Question: By Default 'EditText' has an underline. I want to start my program with the 'Edittext' disabled and when someone clicks on an icon, the 'EditText' is enabled.
Here is a picture showing the "to..." 'EditText' not having an underline where the others do and the one with focus has it in the Accent color.

The code I have tried:
'''
foodIconButton.setOnClickListener(new View.OnClickListener() {
@Override
public void onClick(View view) {
foodCurrentEditText.setEnabled(true);
foodDesiredEditText.setEnabled(true);
foodDesiredEditText.setFocusable(true);
foodDesiredEditText.setBackgroundColor(Color.TRANSPARENT);
//foodDesiredEditText.setBackgroundTintList(ColorStateList.valueOf(Color.parseColor("#03DAC5")));
//MyDrawableCompat.setColorFilter(foodDesiredEditText.getBackground(), ContextCompat.getColor(MainActivity.this, R.color.colorAccent));
foodDesiredEditText.getBackground().setColorFilter(ContextCompat.getColor(MainActivity.this, R.color.colorAccent), PorterDuff.Mode.SRC_IN);
}
});
'''
The bottom 3 lines of code are the different methods I have tried from suggestions in other questions on here.
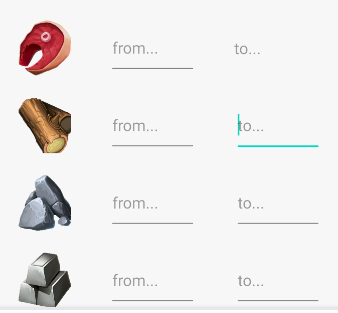
Answer: If you want to hide and show the underline of the 'EditText', you can do it like the following:
To hide the line:
'''
ColorStateList colorStateList = ColorStateList.valueOf(Color.TRANSPARENT);
ViewCompat.setBackgroundTintList(foodDesiredEditText, colorStateList);
'''
To show the line:
'''
ColorStateList colorStateList = ColorStateList.valueOf(ContextCompat.getColor(applicationContext, R.color.colorAccent));
ViewCompat.setBackgroundTintList(foodDesiredEditText, colorStateList);
'''
---
A better solution if you are using 'androidx' is:
To hide the line:
'''
foodDesiredEditText.setBackgroundResource(0);
'''
To show the line:
'''
foodDesiredEditText.setBackgroundResource(androidx.appcompat.R.drawable.abc_edit_text_material);
'''